Question: I am trying to create a simple navigation menu with different background colours for each option, and which is horizontal. So far I have my navigation as shown.
'''
<ul id="session-nav">
<li class="session1"><a href="#" class="active">Session 1</a></li>
<li class="session2"><a href="#">Session 2</a></li>
<li class="session3"><a href="#">Session 3</a></li>
</ul>
'''
But I am confused on how to do this with CSS.
I would like this menu to look like the image shown.

Many thanks,
Jonny.
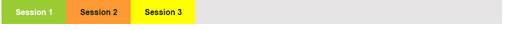
Answer: You'll want to do the following with your code:
CSS:
'''
#session-nav { list-style: none; }
#session-nav li { display: inline-block; padding: 5px 10px; }
#session-nav li.session1 { background: green; }
'''
EDIT: Here is a jsfiddle <URL>